Interaction volume radius: 10 \u00c5
Interaction volume height: 10 \u00c5
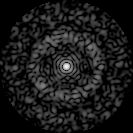
Disorder parameter: 0.8558